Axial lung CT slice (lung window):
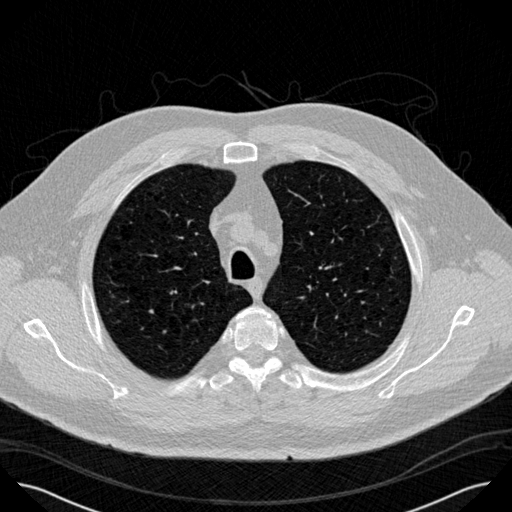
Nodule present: no